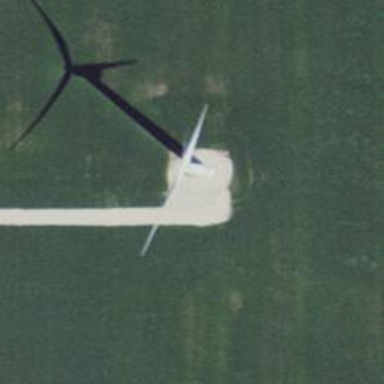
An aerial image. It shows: Wind generator using wind turbines of horizontal axis.